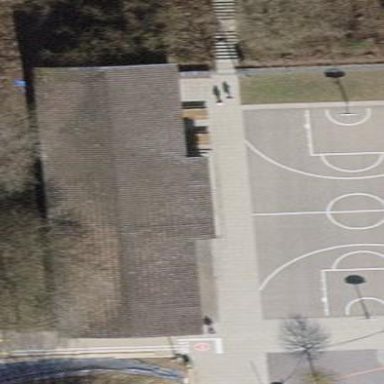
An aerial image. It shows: School building with multi-sport center on the grounds.